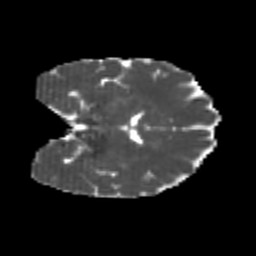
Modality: MD
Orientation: coronal
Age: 25
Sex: female
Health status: healthy
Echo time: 0.074 s